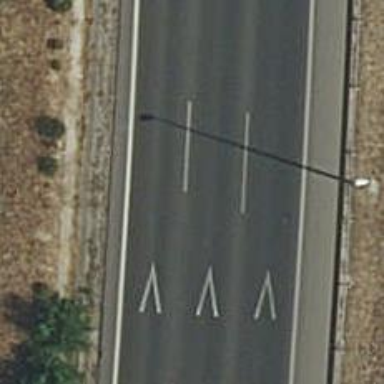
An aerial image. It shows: Motorway.